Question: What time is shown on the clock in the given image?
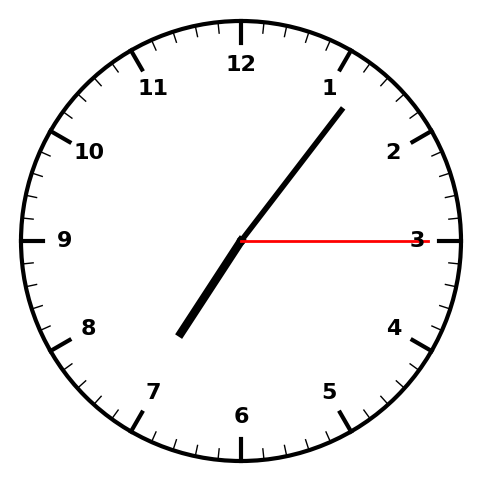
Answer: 07:06:15